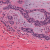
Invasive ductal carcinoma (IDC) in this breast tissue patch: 0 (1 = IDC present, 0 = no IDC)